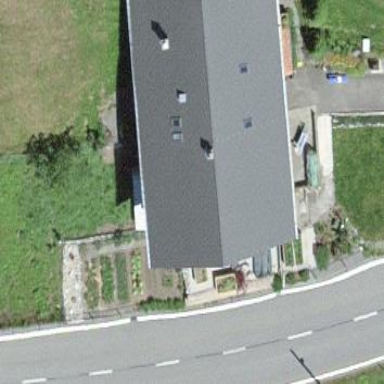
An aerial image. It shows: Residential building.